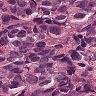
Metastatic tissue present: yes